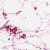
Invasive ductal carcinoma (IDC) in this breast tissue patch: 0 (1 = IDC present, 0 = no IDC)